Field crop: maize
Growth stage: 2
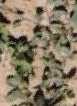
Species: convolvulus